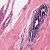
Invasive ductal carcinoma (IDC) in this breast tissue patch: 0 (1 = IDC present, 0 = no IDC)